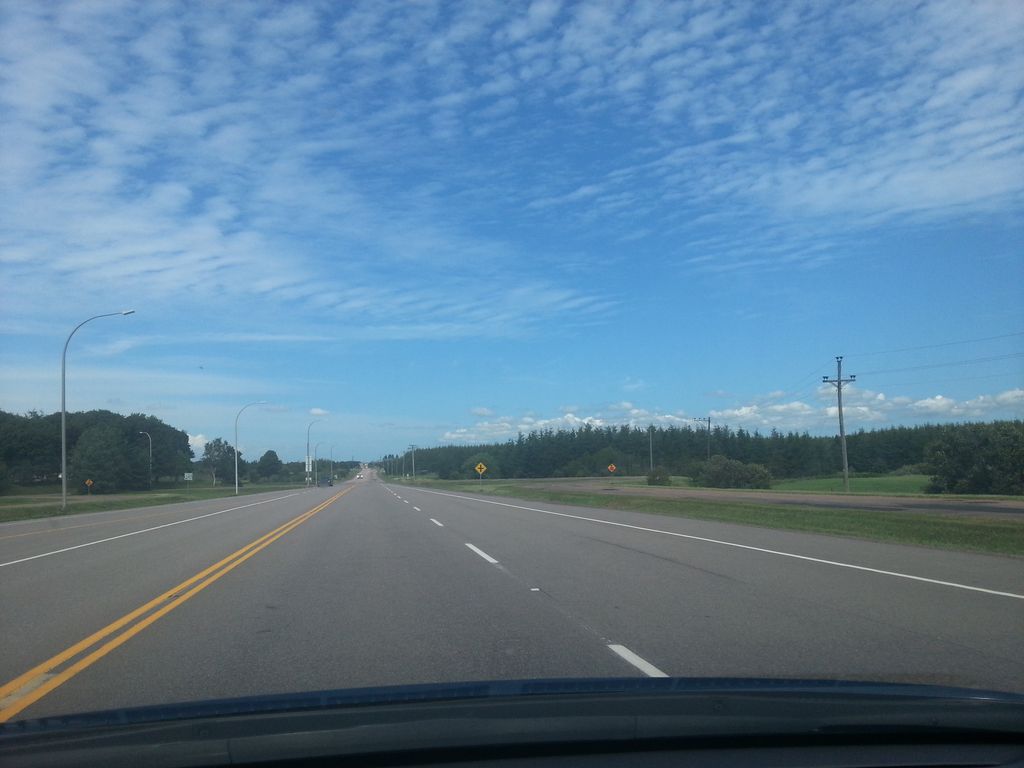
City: charlottetown